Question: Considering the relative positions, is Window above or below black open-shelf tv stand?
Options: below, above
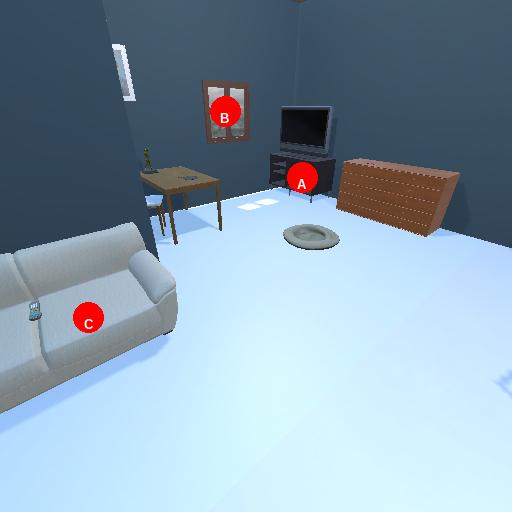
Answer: below